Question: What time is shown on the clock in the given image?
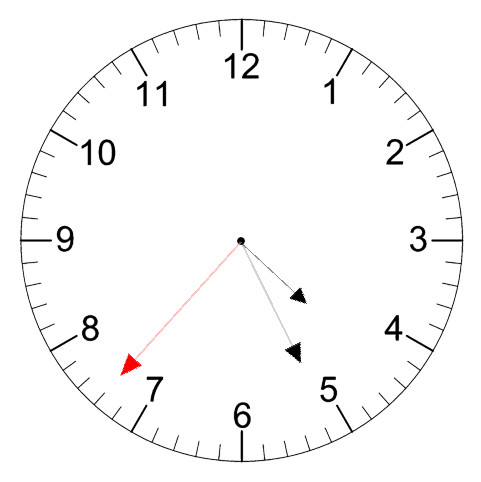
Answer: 04:25:37